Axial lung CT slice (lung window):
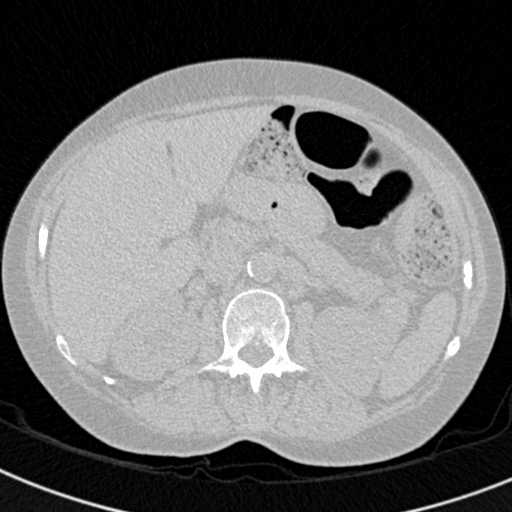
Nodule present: no